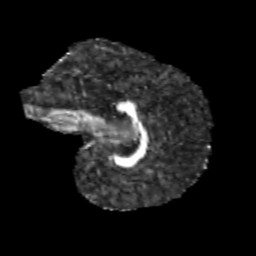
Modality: FA
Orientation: sagittal
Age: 9
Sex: female
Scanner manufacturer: siemens
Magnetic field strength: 3 T
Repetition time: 3.8 s
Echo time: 0.07 s